Question:
The autogenerated text from the validation @html.validationmessagefor auto generates a text in english, i want this text to be in spanish, but whithout touch the data anotation of the property in the view model.
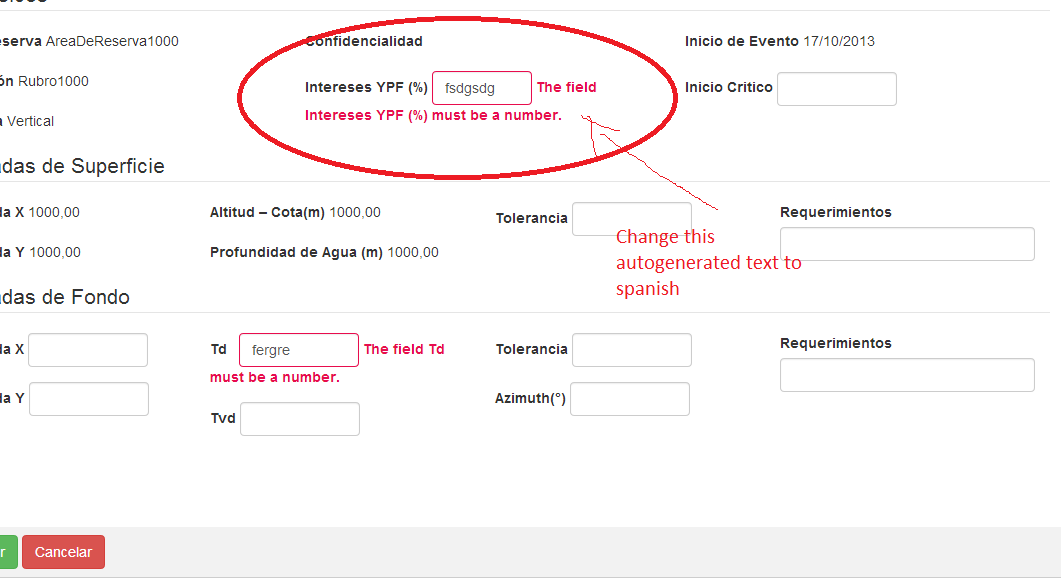
Answer: I got the solution!
In the console <URL>
First uninstall MVC 4 reference packages:
PM>
Then install MVC 4 package in spanish:
PM>

regards!